Question: I'm trying to autocomplete an 'input[type='search']', so the idea is when the user change the value of this input, he'll get a list of the strings which are contains the written string.
Dealing that, when I try to write a string, I get it but its design format is very weird.

Its such a '<li>Nectarys</li>' which is added by default. How can I fix this, by just displaying a simple list which extends the input[type='search']?
Here is the code that I'm using in HTML :
'''
<input type="search" name="nomPoste" id="nomPoste" class="form-control" />
'''
Any brilliant idea, please ?
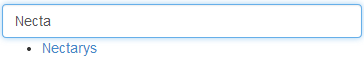
Answer: Include the jqueru ui css file on your page.